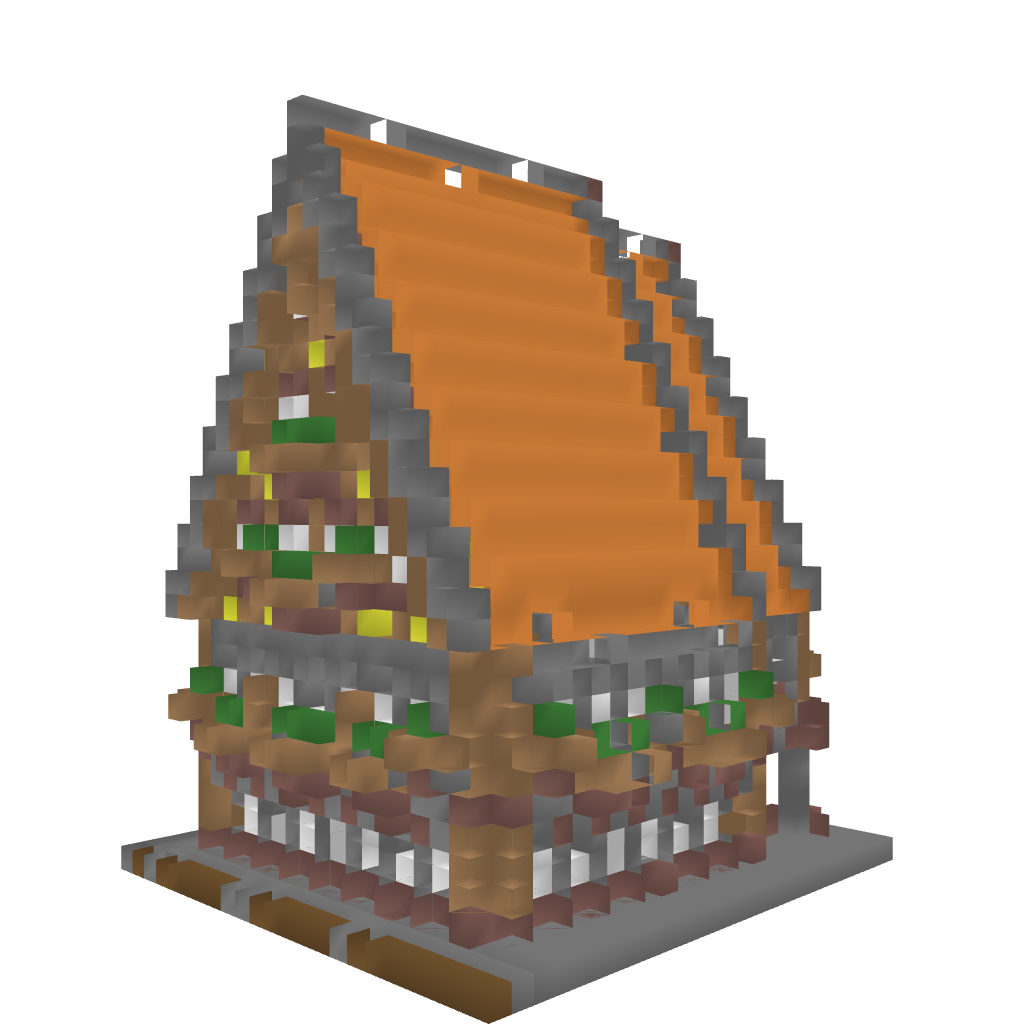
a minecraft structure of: Medieval House 1 high quality